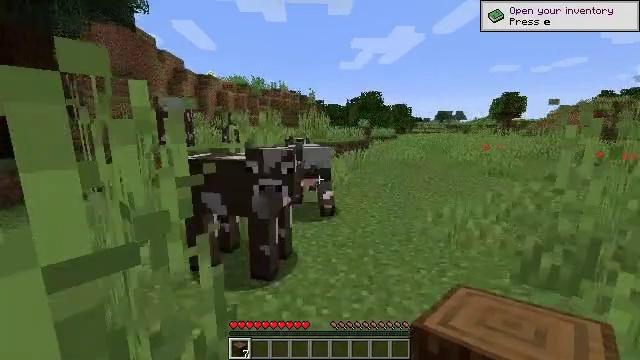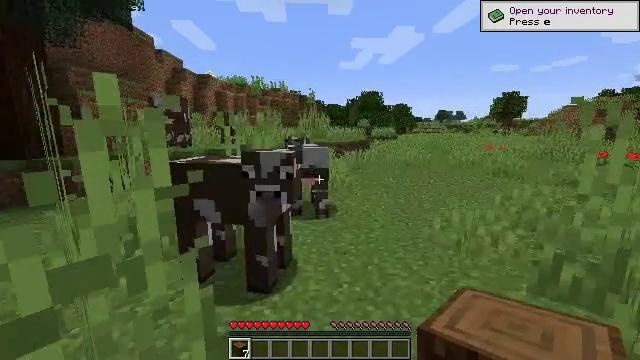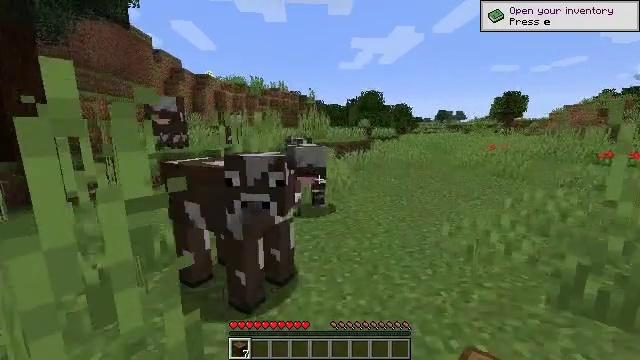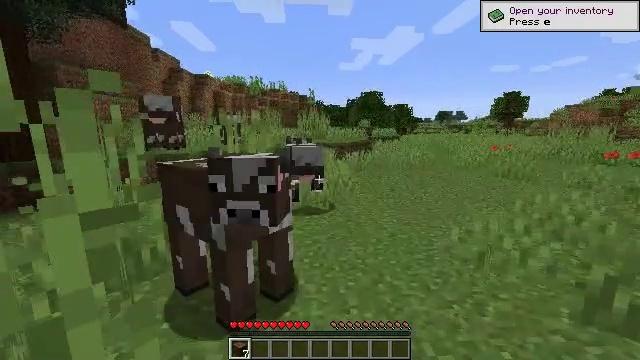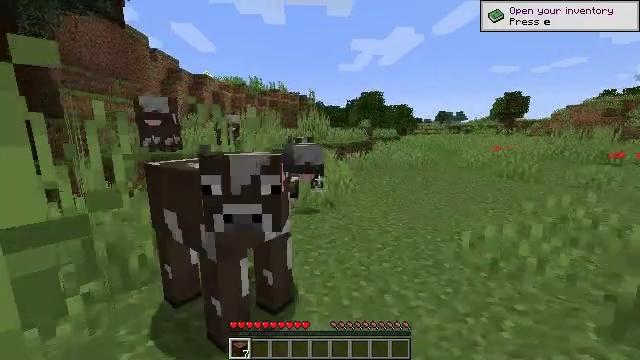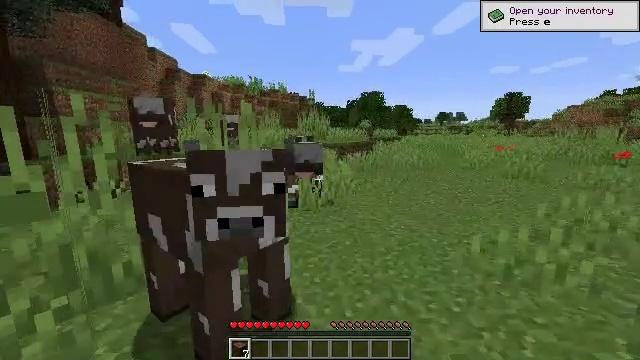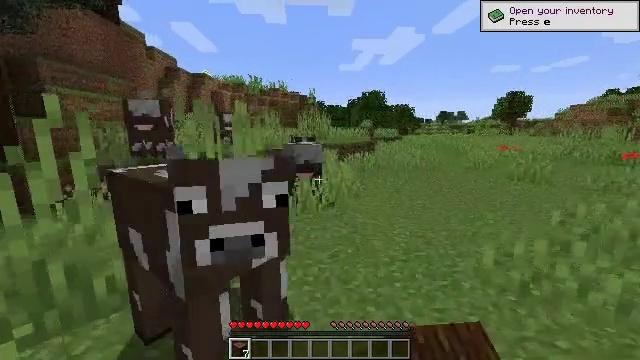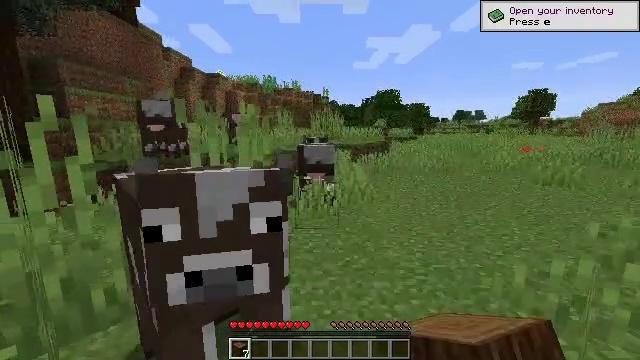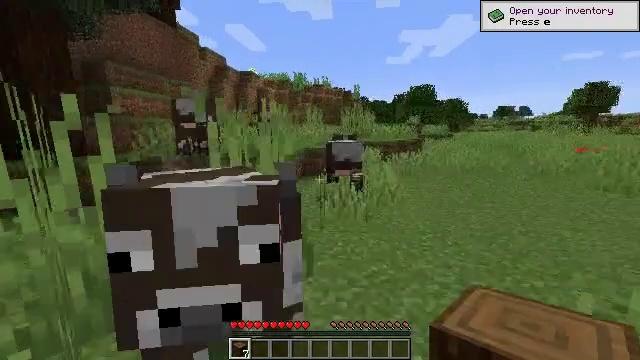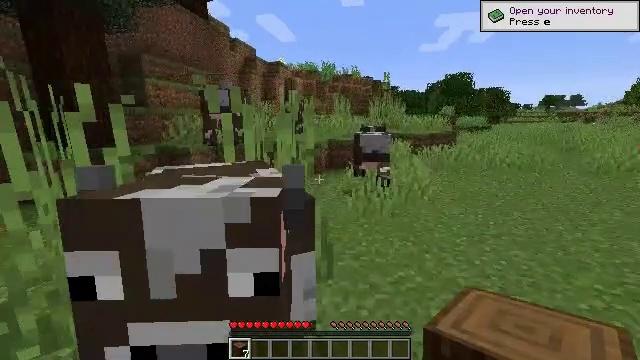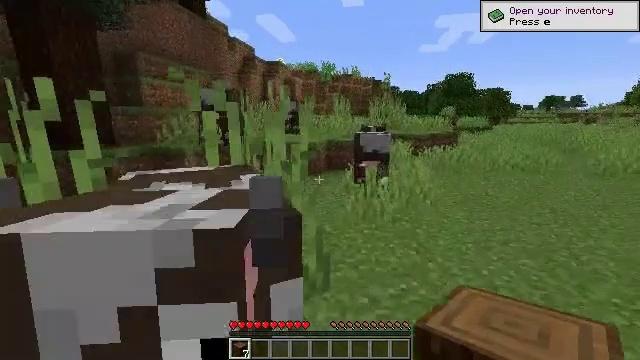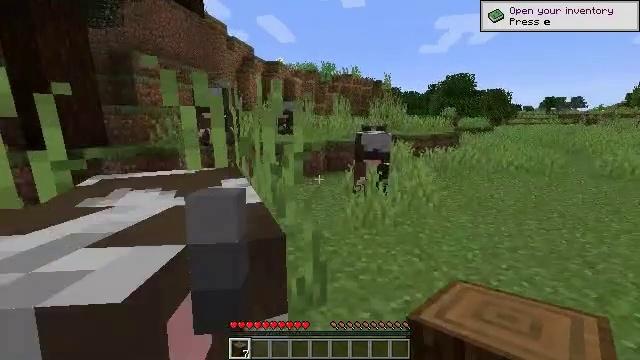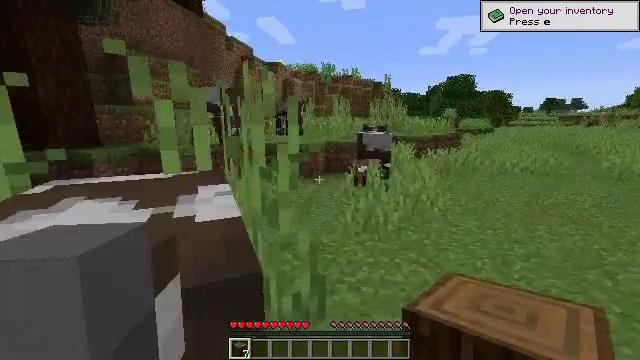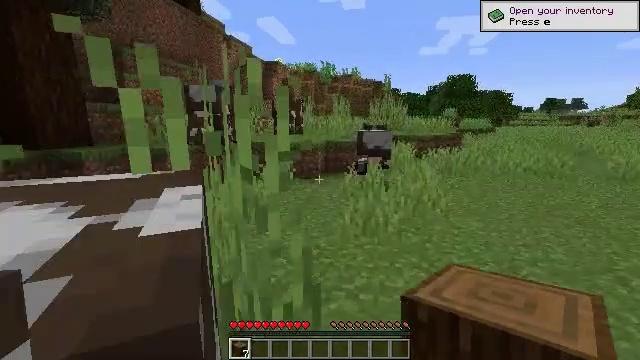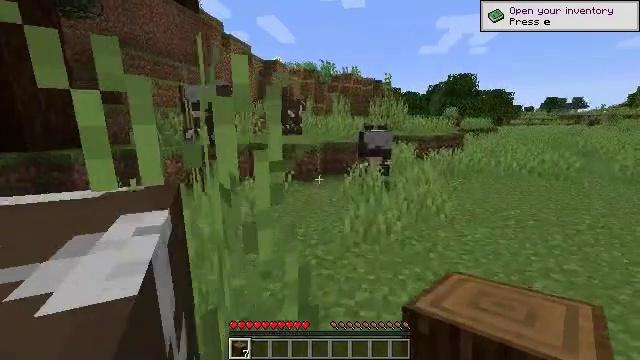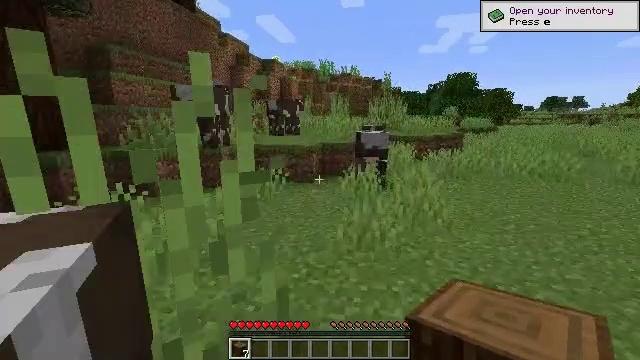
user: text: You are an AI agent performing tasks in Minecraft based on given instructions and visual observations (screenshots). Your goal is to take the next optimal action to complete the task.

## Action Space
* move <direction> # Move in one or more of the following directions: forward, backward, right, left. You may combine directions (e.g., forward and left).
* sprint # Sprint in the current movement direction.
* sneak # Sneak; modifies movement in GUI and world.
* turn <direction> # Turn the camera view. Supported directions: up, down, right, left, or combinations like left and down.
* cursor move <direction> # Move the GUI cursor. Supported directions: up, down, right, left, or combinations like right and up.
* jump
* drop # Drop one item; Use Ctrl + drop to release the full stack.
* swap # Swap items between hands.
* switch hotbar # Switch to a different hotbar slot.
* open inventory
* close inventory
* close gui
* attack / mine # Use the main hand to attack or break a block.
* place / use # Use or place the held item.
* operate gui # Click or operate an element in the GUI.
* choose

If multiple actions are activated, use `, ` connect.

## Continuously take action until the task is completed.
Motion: motion action
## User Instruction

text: Break the grass block.
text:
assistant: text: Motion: move forward, attack / mine
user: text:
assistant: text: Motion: move forward, attack / mine
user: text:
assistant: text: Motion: move forward, attack / mine
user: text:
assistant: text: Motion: move forward, attack / mine
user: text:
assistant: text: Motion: move forward
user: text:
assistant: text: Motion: move forward
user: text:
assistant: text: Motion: move forward, turn left
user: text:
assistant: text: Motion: move forward, turn left
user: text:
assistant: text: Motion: move forward, turn left and down
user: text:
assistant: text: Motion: move forward
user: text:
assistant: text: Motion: move forward
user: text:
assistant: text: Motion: move forward
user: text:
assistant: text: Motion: move forward
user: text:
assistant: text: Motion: move forward and move right
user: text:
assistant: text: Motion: move forward and move right, attack / mine
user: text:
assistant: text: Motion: move forward and move right, attack / mine
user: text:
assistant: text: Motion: move forward and move right, attack / mine
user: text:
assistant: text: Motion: move forward and move right, turn left, attack / mine
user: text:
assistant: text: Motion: move forward, turn left and down
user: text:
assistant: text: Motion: move forward, turn left and up
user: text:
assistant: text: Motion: move forward, turn left and up
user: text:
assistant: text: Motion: move forward, turn left
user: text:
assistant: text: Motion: move forward, turn left
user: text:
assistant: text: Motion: move forward, turn left and down
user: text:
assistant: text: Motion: move forward, turn left and down
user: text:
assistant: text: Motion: turn left and down
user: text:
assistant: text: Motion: turn left and down
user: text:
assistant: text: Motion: turn left
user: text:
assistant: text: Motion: turn up
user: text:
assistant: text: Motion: no_op